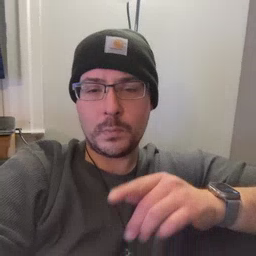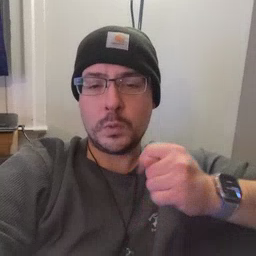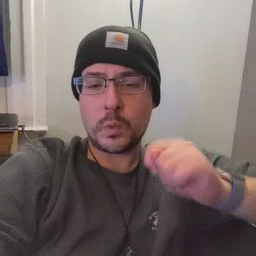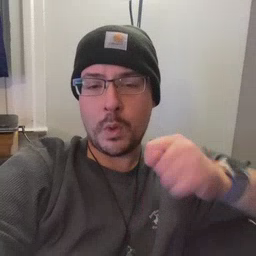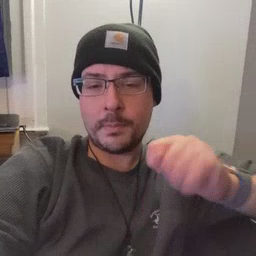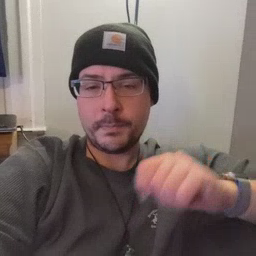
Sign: toy